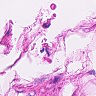
Metastatic tissue present: no